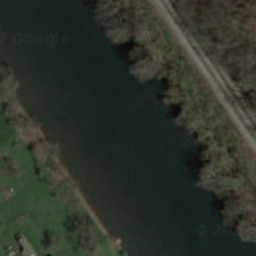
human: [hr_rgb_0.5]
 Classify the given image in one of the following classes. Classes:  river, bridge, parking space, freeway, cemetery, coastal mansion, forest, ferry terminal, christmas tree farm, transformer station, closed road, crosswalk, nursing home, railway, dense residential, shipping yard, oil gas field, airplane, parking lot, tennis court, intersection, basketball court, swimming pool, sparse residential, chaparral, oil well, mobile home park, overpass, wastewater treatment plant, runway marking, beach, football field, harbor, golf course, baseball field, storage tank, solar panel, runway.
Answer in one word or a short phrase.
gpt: river